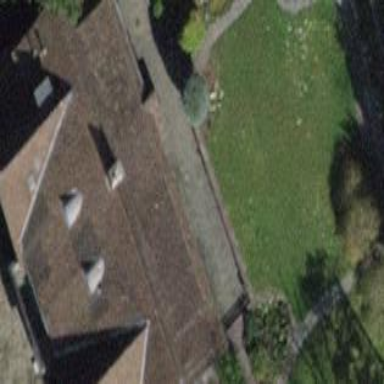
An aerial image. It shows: Gabled building.